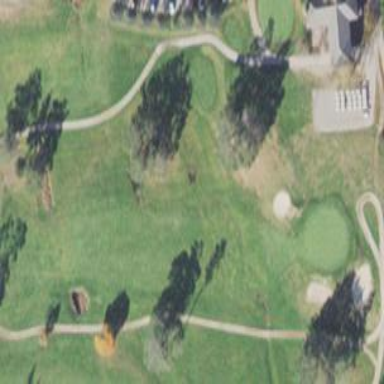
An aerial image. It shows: View of golf hole.